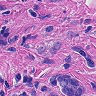
Metastatic tissue present: yes